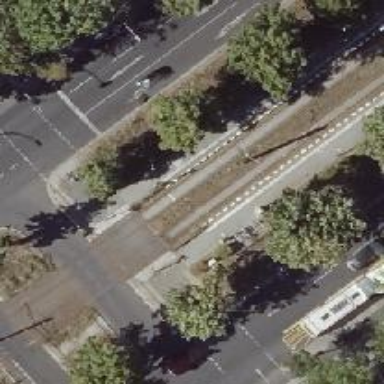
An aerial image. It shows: Footway crossing with traffic signals and island in the middle.